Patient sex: M
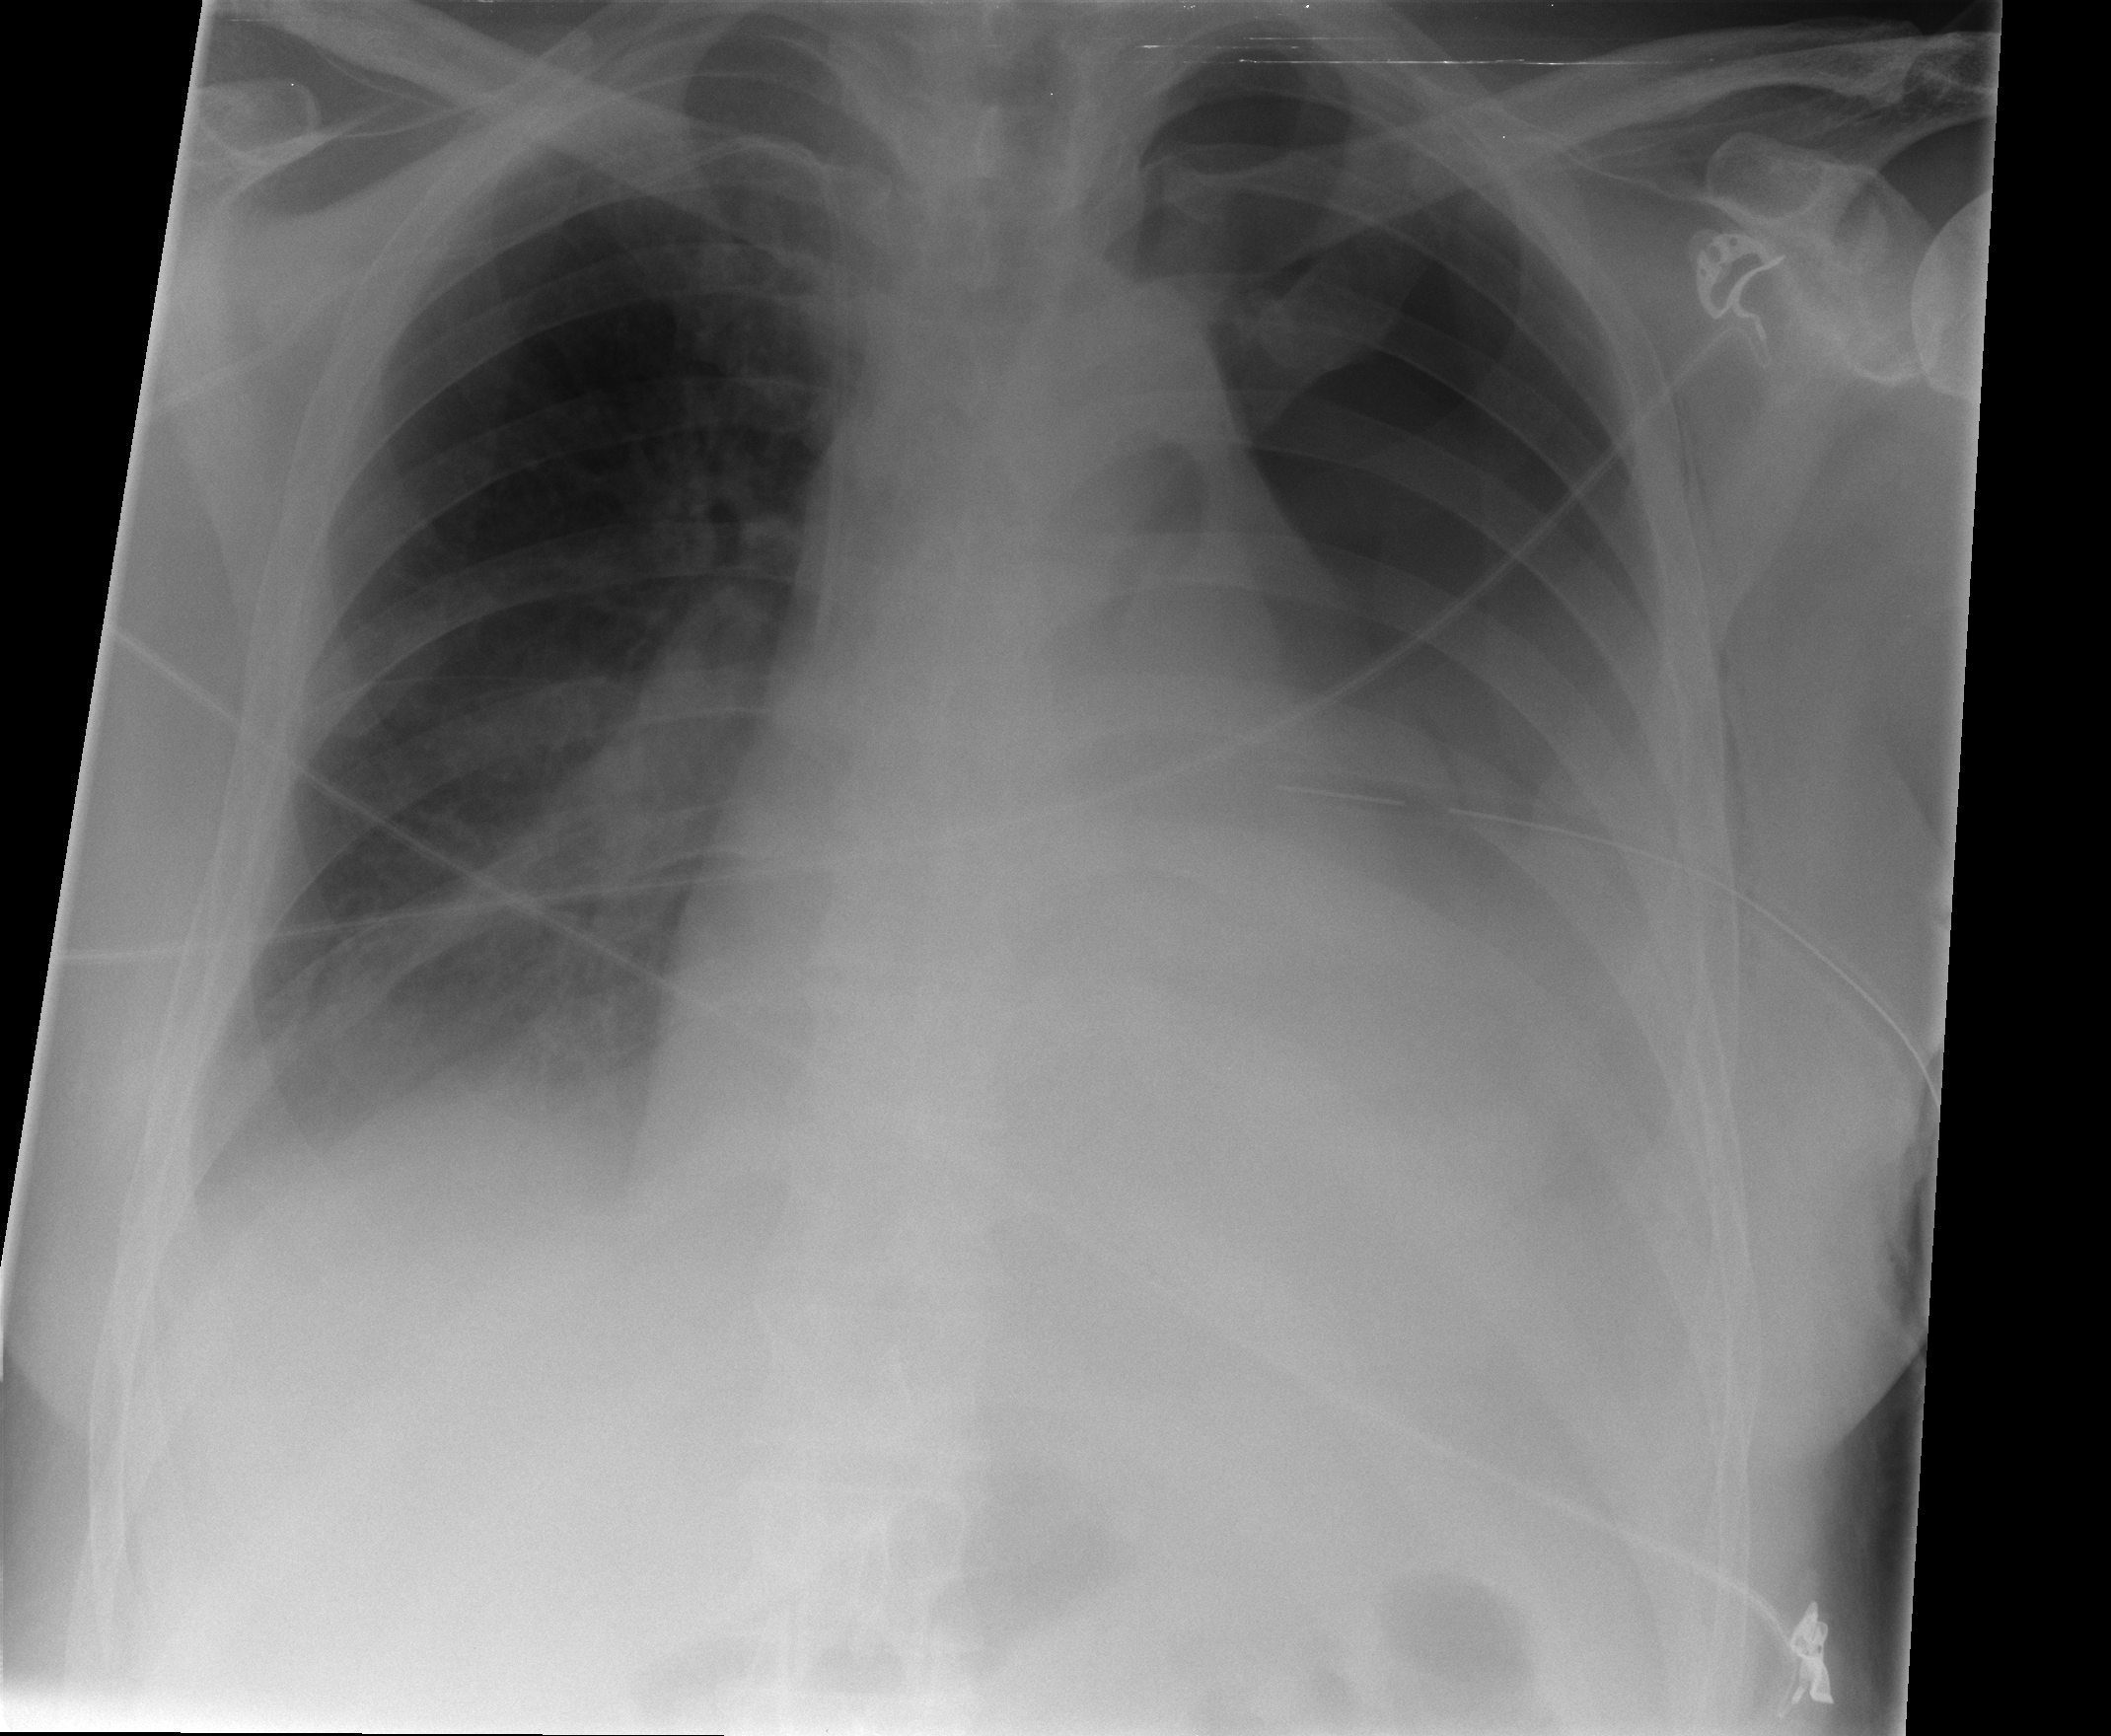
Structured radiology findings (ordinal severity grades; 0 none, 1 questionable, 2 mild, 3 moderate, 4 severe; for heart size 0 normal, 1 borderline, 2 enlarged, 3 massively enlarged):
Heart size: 2
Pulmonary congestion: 2
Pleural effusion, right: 2
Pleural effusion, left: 2
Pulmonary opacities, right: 2
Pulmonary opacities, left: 2
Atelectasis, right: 3
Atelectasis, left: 2